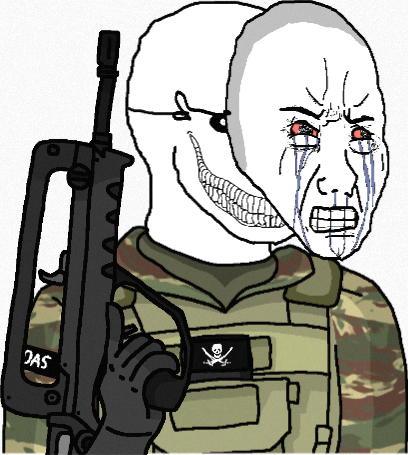
Label: 5_Crying_Wojak